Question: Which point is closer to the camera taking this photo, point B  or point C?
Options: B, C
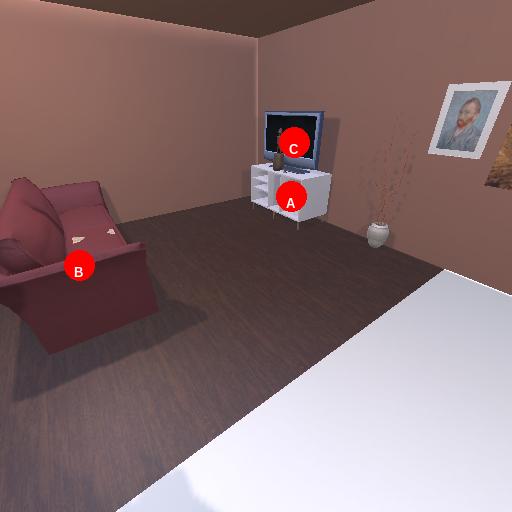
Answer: B